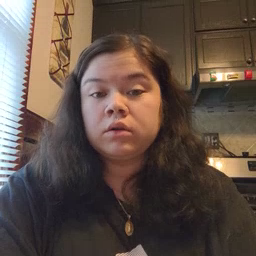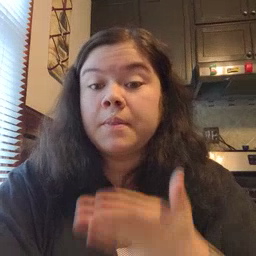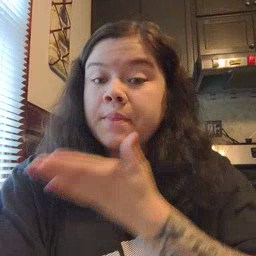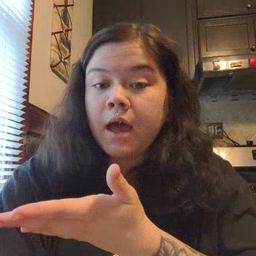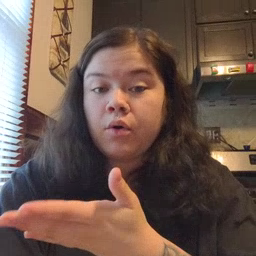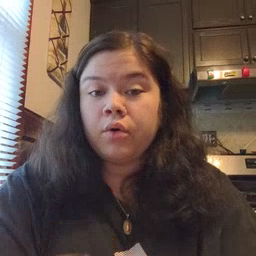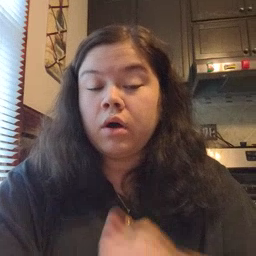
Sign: there